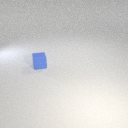
small blue rubber cube